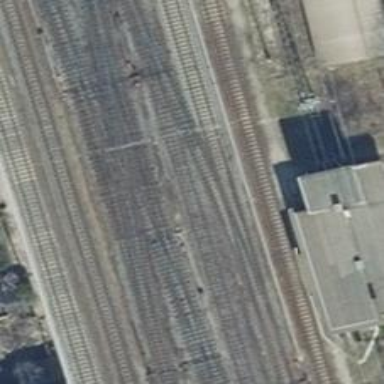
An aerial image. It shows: Railway crossing.